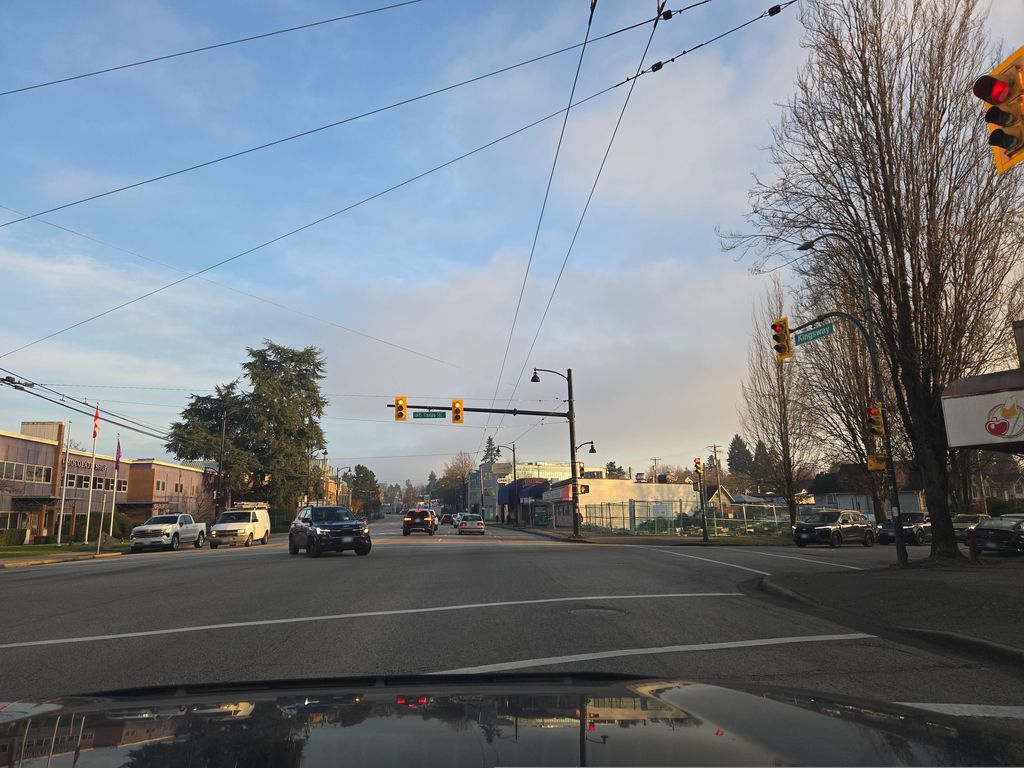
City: vancouver